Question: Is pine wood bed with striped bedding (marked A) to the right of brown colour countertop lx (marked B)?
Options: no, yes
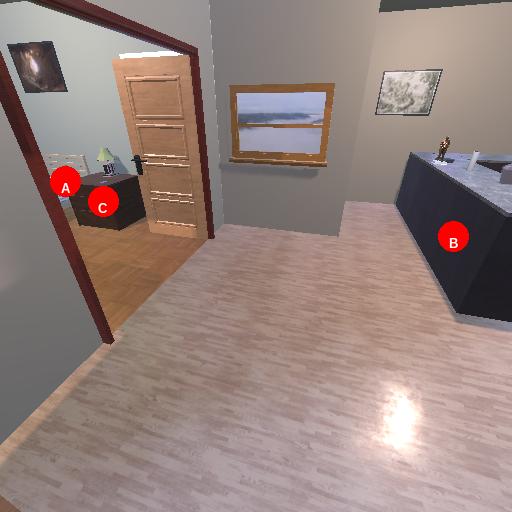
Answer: no